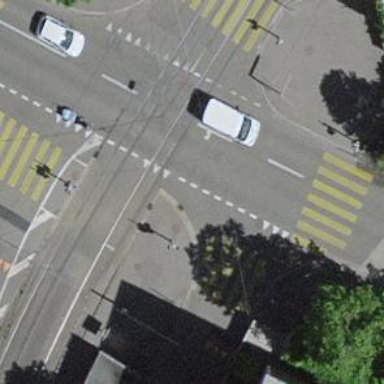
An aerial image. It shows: Traffic calming island.